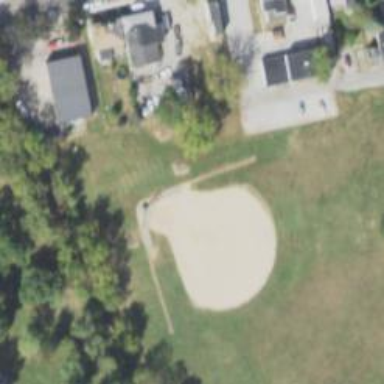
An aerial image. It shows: Softball pitch used for baseball games.